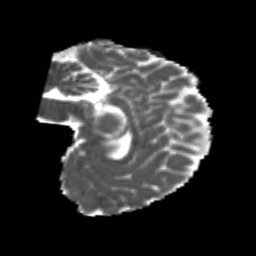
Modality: MD
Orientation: sagittal
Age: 21
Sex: female
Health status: healthy
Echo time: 0.074 s